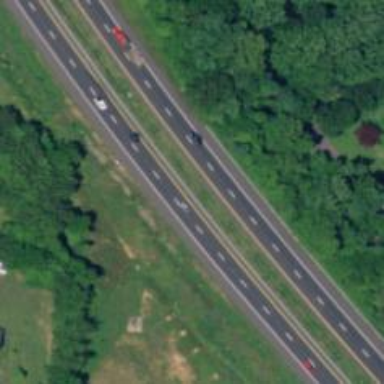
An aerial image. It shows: View of motorway.